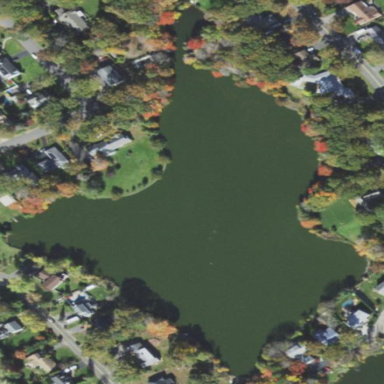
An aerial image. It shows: Serene lake.